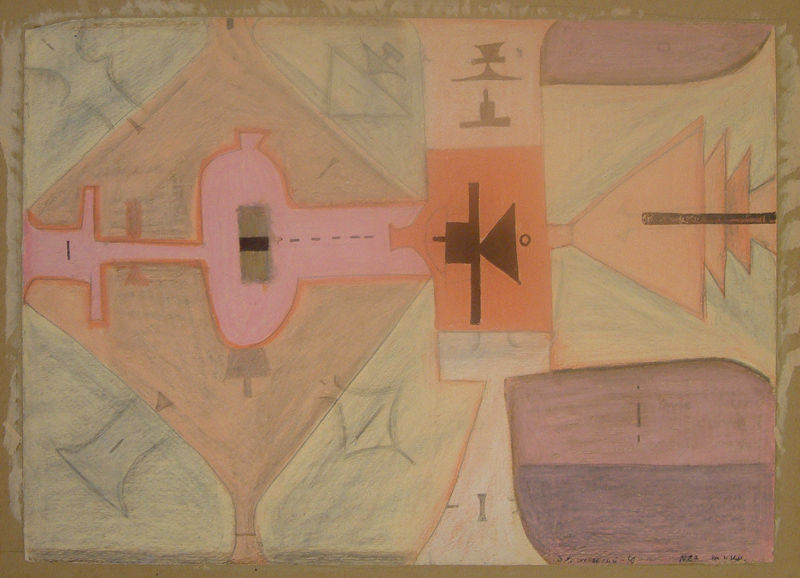
Titel: Theme and Improvisation No. 27, Theme and Improvisation No. 27
Künstler: Vladimir Iankilevskii (Yankilevsky)
Standort: Amherst (Massachusetts, USA)
Institution: Mead Art Museum, Amherst College
Schlagwörter: blue, grey, pink, orange, purple, line, abstract, design, rectangle, square, pastel, geometric, form, tan, shape, triangle, childlike, slavic, warm colours, broken symmetry, dawn colours